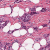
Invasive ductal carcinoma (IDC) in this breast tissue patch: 1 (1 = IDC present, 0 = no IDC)